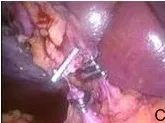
C - Cystic duct divided between endoclips and cystic artery clipped.
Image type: medical_photograph (other_medical_photograph)